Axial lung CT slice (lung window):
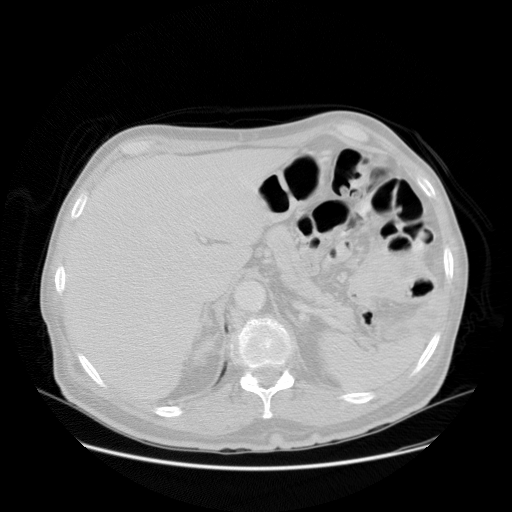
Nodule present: no